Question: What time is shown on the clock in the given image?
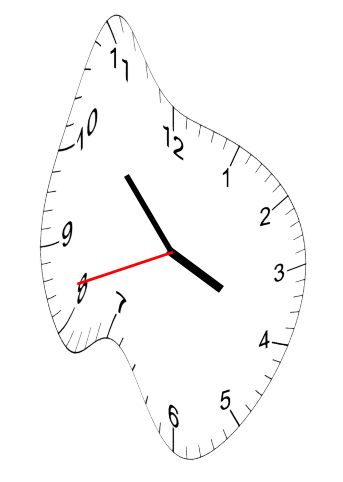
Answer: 03:52:42